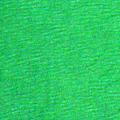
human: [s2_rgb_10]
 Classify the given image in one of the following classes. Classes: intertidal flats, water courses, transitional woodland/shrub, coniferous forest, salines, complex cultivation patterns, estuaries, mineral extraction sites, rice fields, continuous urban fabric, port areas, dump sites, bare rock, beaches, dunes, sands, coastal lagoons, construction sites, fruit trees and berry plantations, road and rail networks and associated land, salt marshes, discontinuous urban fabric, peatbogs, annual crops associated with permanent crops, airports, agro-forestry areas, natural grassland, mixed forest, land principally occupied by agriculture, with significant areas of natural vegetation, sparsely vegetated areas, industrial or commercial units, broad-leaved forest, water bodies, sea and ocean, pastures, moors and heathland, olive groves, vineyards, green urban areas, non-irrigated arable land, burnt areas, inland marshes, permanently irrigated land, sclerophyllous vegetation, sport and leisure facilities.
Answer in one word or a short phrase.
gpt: sea and ocean